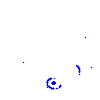
Particle: kaon